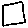
Label: square